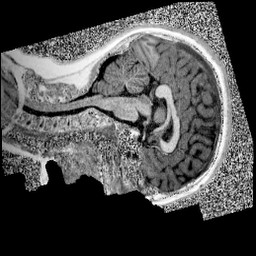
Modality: UNIT1
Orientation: sagittal
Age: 12
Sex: female
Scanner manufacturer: siemens
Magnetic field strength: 3 T
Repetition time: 4 s
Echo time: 0.00299 s